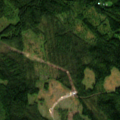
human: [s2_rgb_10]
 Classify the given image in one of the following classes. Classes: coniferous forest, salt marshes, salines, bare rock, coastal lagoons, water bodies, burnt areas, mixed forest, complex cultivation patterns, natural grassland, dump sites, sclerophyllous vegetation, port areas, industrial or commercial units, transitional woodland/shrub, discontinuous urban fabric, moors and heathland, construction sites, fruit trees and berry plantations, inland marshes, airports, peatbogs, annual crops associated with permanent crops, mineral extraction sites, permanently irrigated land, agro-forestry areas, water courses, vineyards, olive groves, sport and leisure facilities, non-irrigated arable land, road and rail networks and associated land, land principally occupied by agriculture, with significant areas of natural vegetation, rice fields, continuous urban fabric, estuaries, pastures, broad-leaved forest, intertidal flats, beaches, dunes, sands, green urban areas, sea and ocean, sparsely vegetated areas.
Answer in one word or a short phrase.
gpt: coniferous forest, mixed forest, transitional woodland/shrub